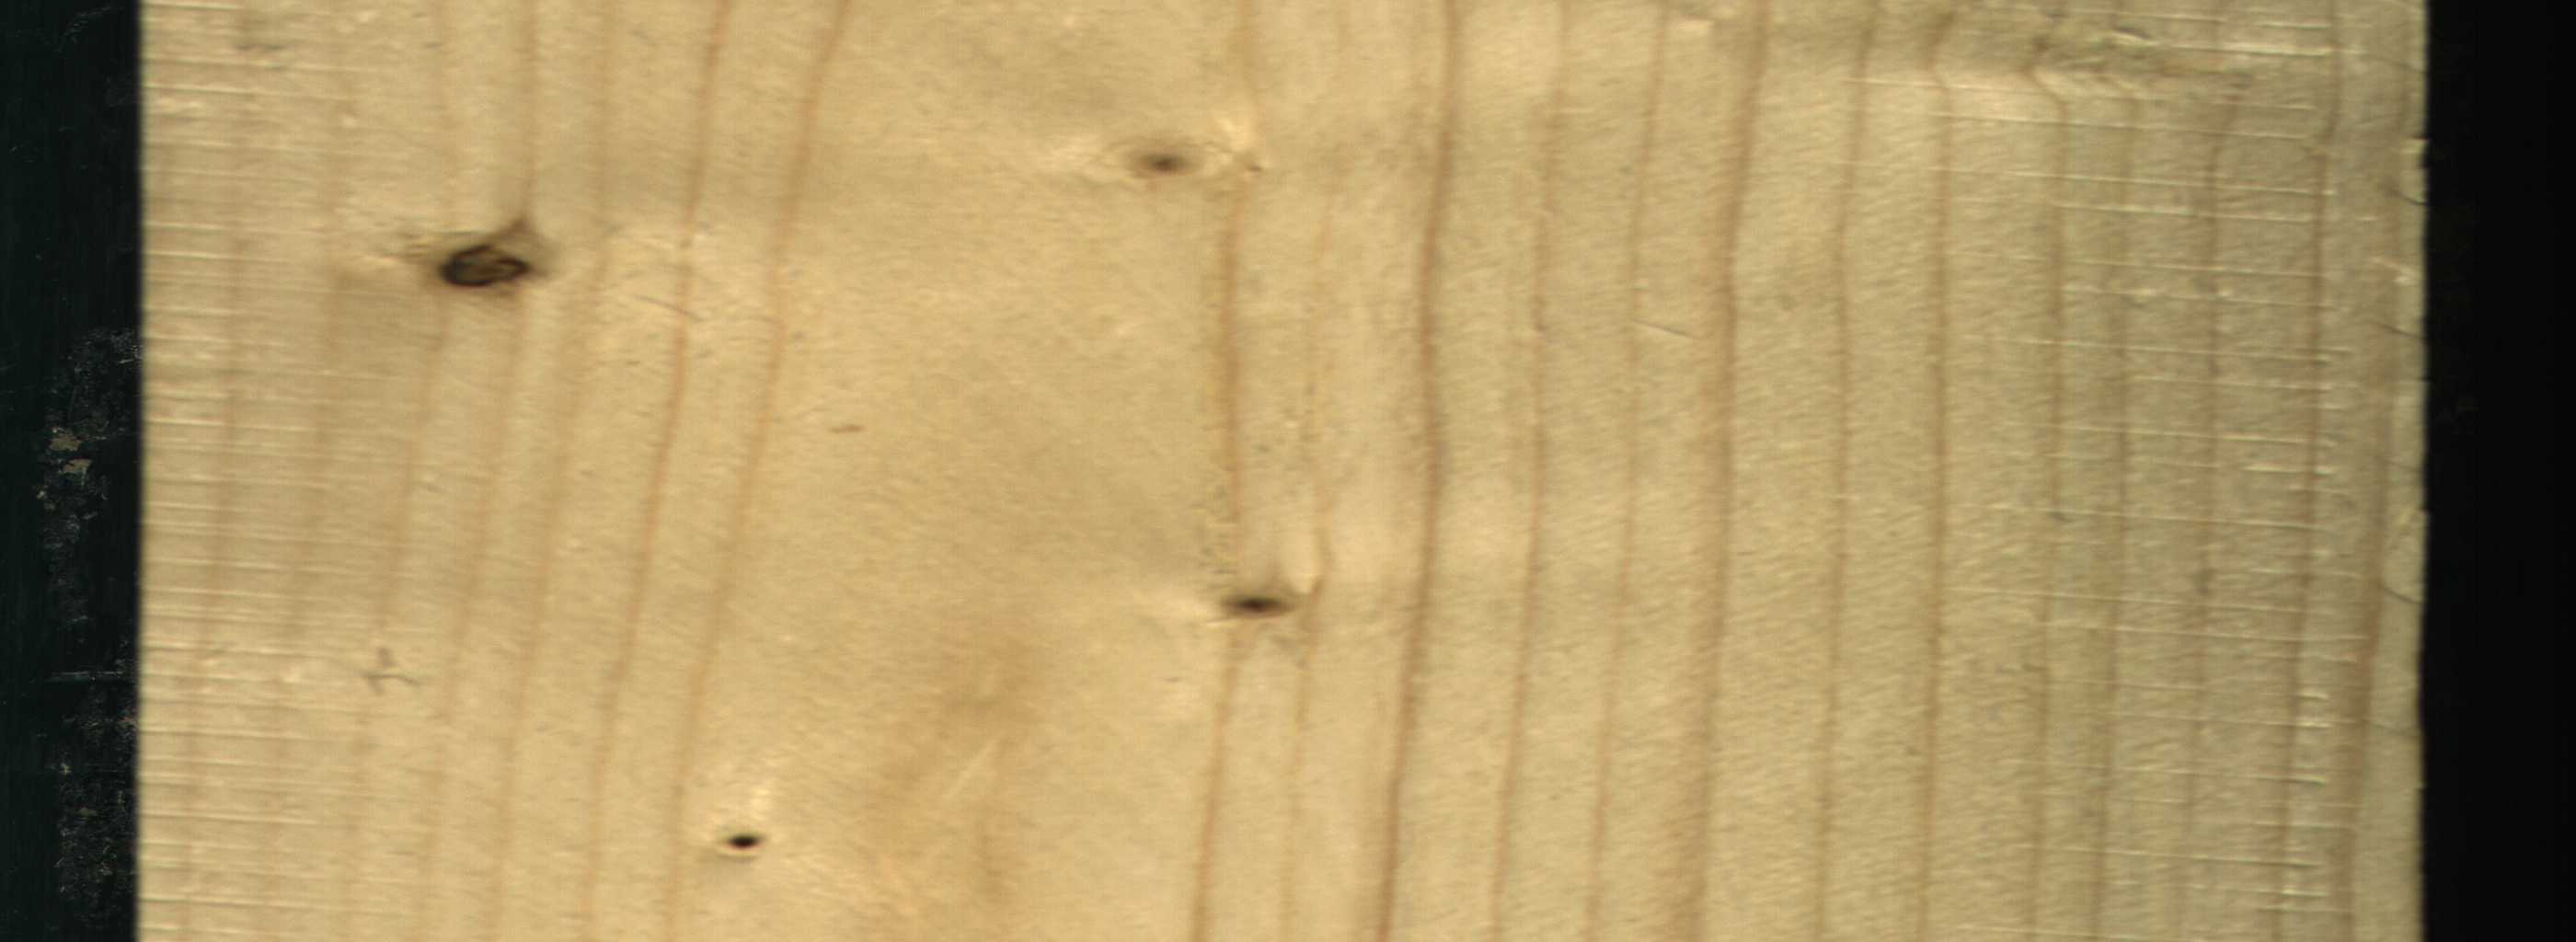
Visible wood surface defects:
Dead_Knot
Dead_Knot
Live_Knot
Live_Knot